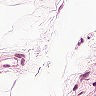
Metastatic tissue present: no